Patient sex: M
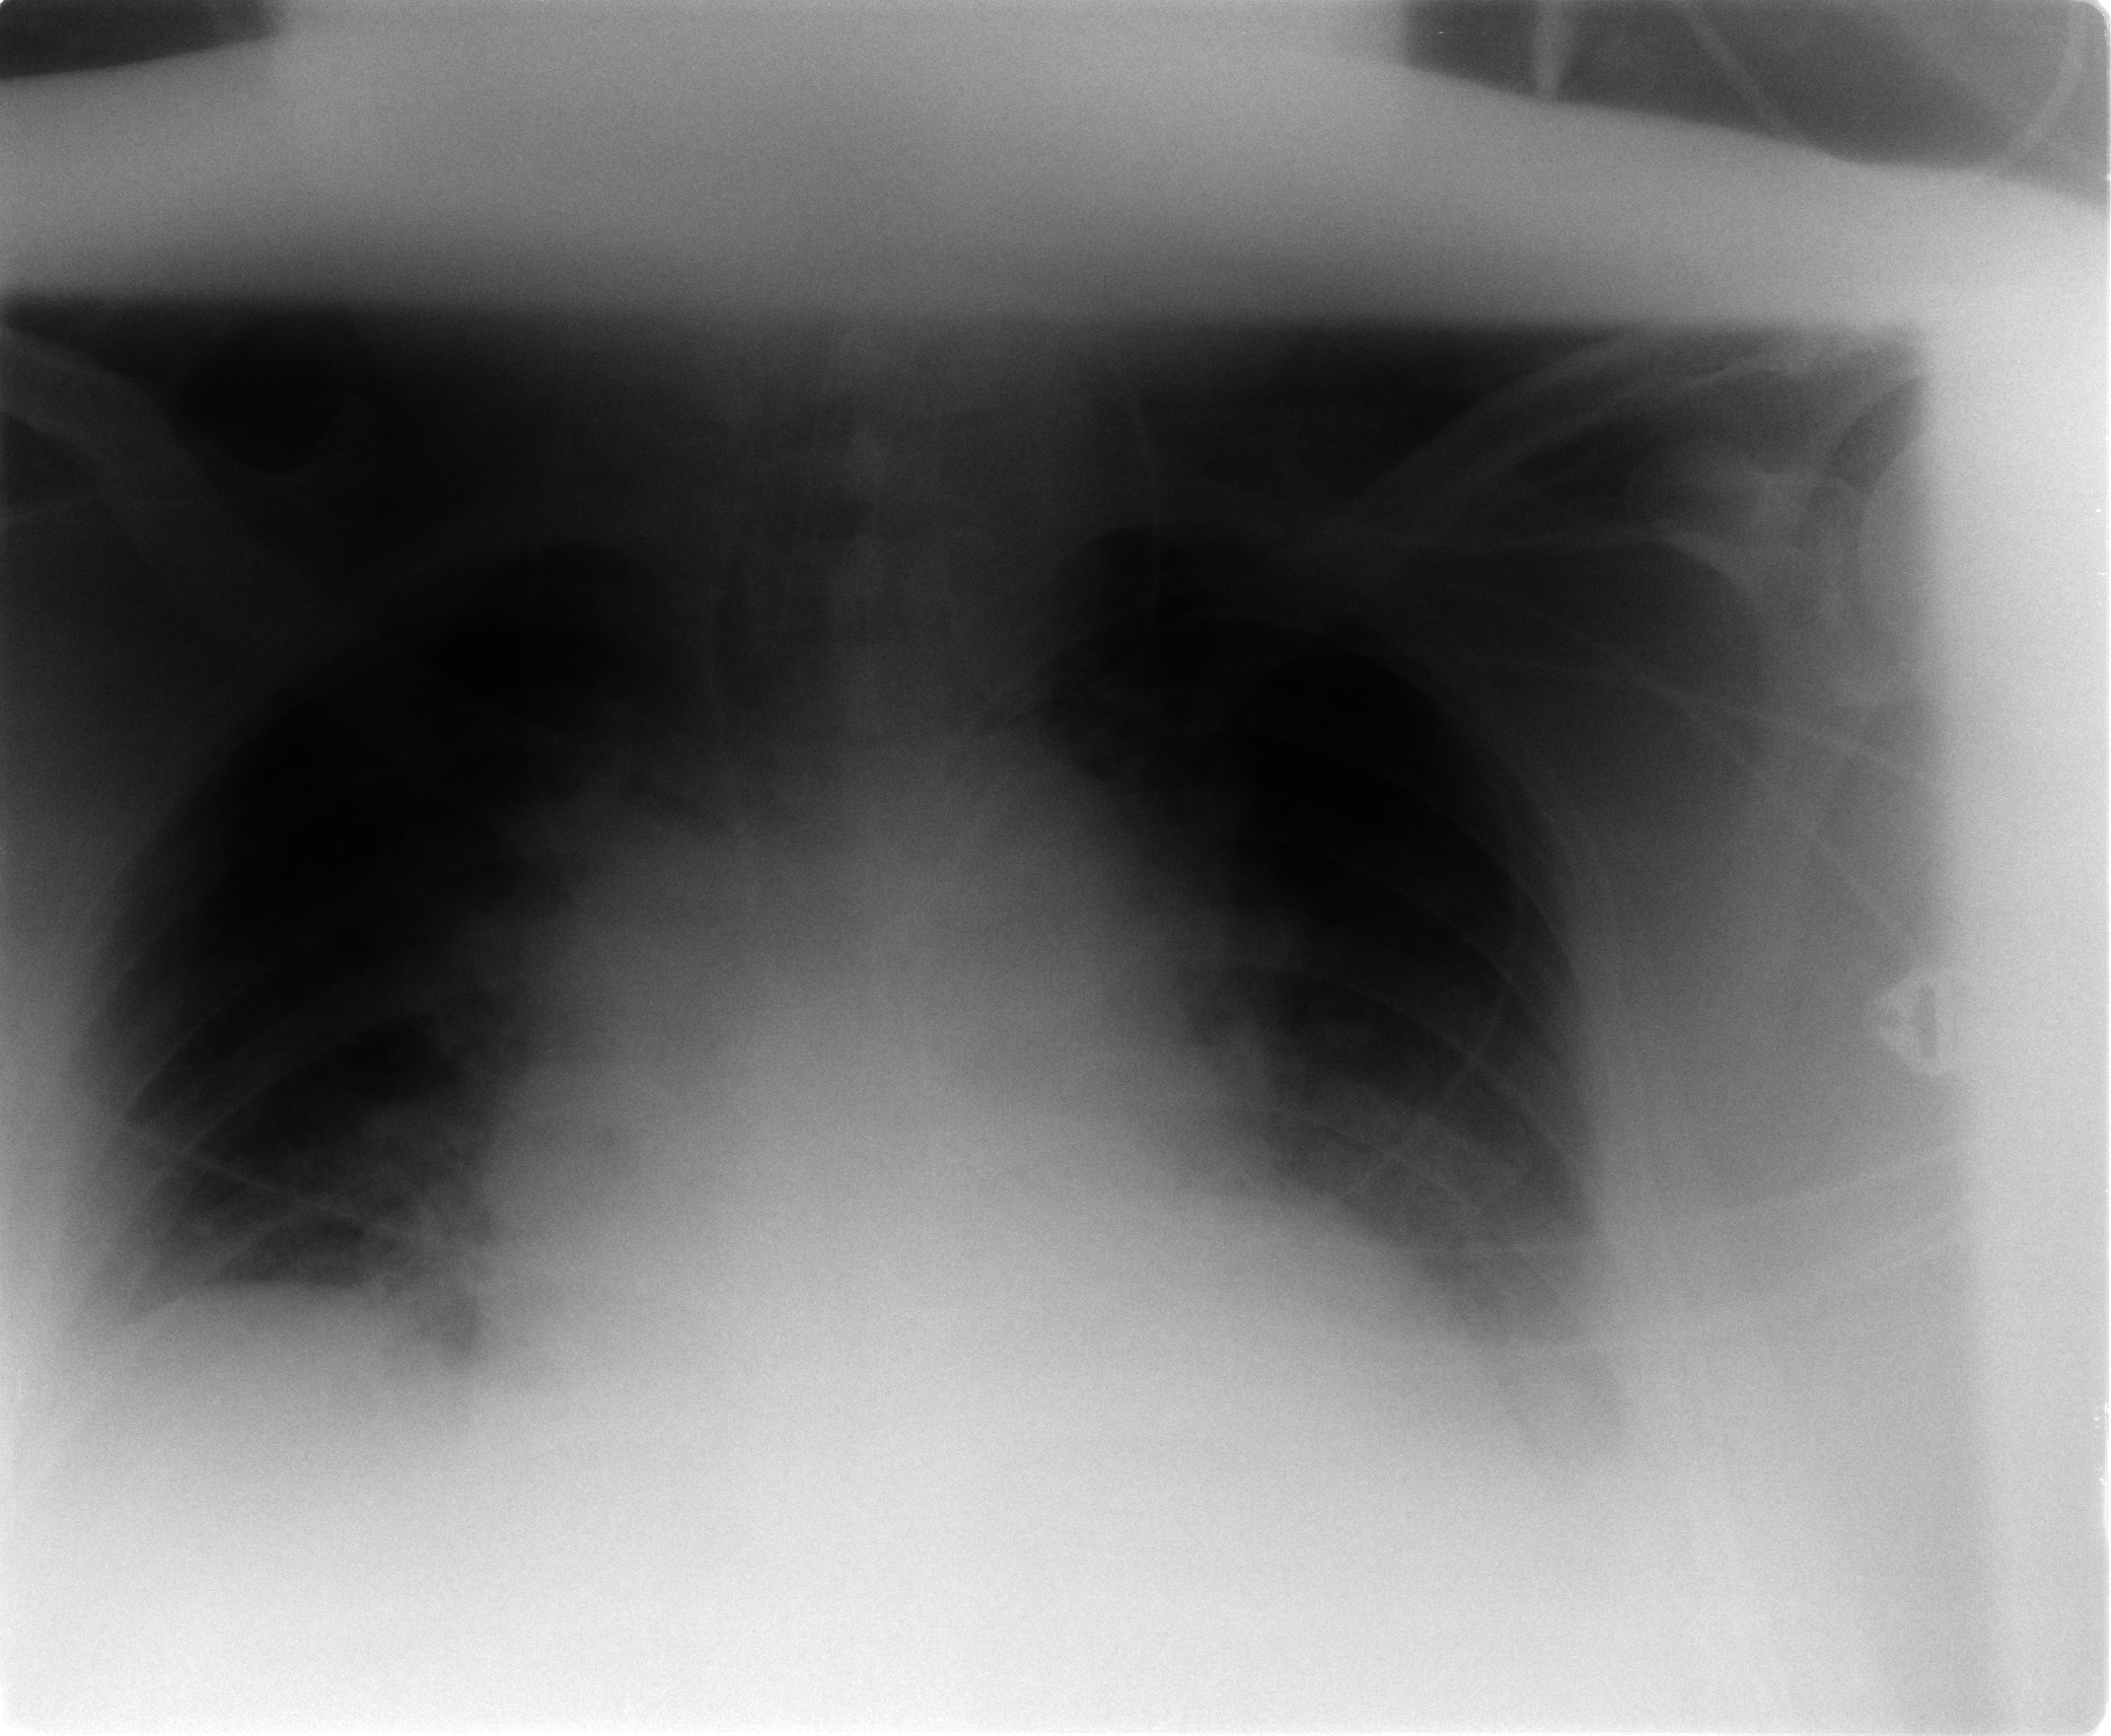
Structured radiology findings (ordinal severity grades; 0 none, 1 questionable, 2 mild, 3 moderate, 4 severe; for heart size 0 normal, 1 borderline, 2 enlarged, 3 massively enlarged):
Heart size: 2
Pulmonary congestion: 2
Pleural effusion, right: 0
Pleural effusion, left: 2
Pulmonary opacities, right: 1
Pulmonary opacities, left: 1
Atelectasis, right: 0
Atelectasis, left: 2